Question: I want to to generate a 'Microsoft Report(.rdlc)' in C# with dynamic columns at the time of report generation . I mean not by selecting any column from database table at the time of 'Microsoft Report(.rdlc)' design. Instead of that passing an SQl query string and get the 'Microsoft Report(.rdlc)' dynamically at runtime in ASP.net C#.
Is there any tutorial which will guide me how do i proceed with this? I an very new to Reports and it is getting difficult for me even to search google regarding my query.
Hope someone guides me to help me generate reports.Any tutorial or useful link with source code would be very helpful.
Report outlook

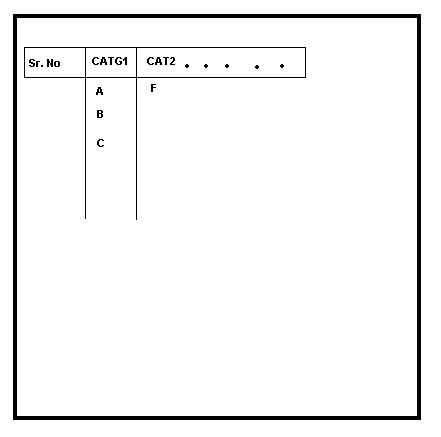
Answer: You can try the following link for generating RDLC dynamically.
<URL>